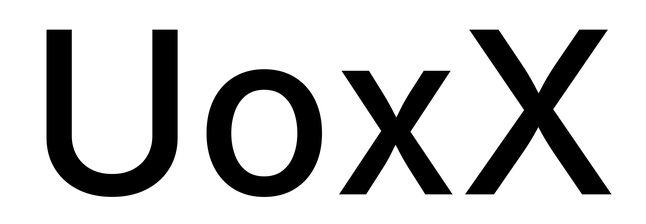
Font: Inter_Medium